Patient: sex M, age 37
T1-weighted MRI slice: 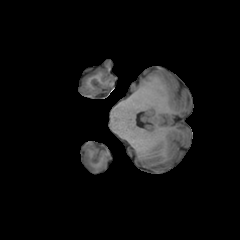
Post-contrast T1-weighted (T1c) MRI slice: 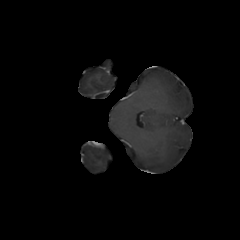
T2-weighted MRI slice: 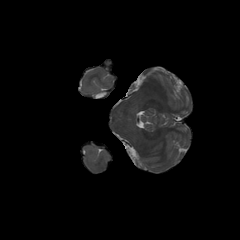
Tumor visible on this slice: no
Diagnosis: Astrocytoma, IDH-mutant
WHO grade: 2